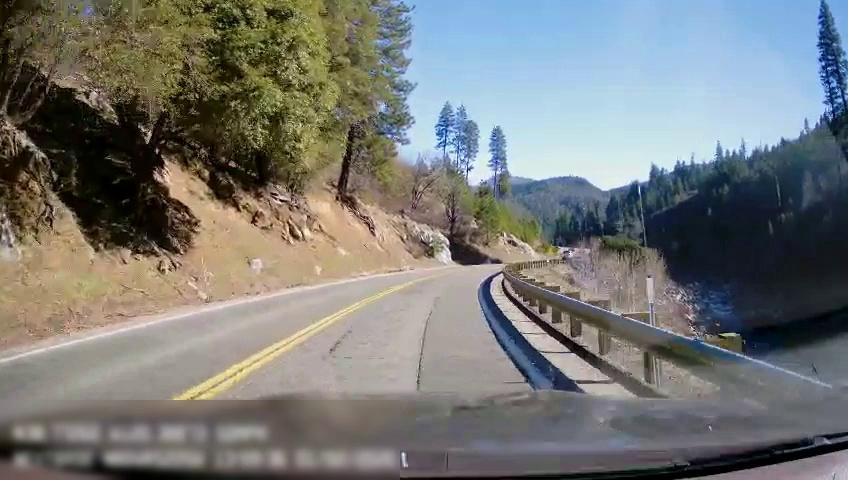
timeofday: Day
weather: Sunny
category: Drivable Space
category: Drivable Space
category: Vehicles | Truck
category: Lanes | Opposite Lane
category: Lanes | Current Lane
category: Lanes | Opposite Lane
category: Lanes | Current Lane